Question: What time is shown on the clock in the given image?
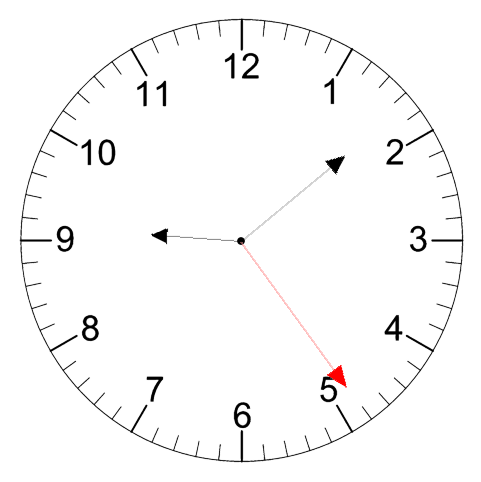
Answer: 09:08:24